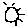
Label: sun